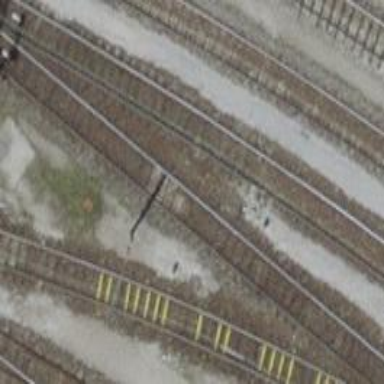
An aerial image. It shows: Yard with single rail track. The railway track is electrified with contact line for service purposes.